Question: I am developing a filtering function and get a bit stuck on this one.

## jQuery for beter understanding :
'''
$('#departureCitys').change( function() {
$('.products_dispo').each(function () {
$(this).show();
if($(this).find('.cityName').text() != $('#departureCitys').find(":selected").text()){
$(this).toggle();
}
});
});
$('#departureDates').change( function() {
$('.products_dispo').each(function () {
$(this).show();
if($(this).find('.departureDate').text() != $('#departureDates').find(":selected").text()){
$(this).toggle();
}
});
});
'''
Shall I change my way of doing ? The only solution I see is to do a switch but it will be horribly long (because I have more than two Select).
I've done a Fiddle but he is not working properly and I dont get why.
Anyway if this can help you to understand... here is it --> <URL>
If anyone has an indication for me I'll be glad to look it out !
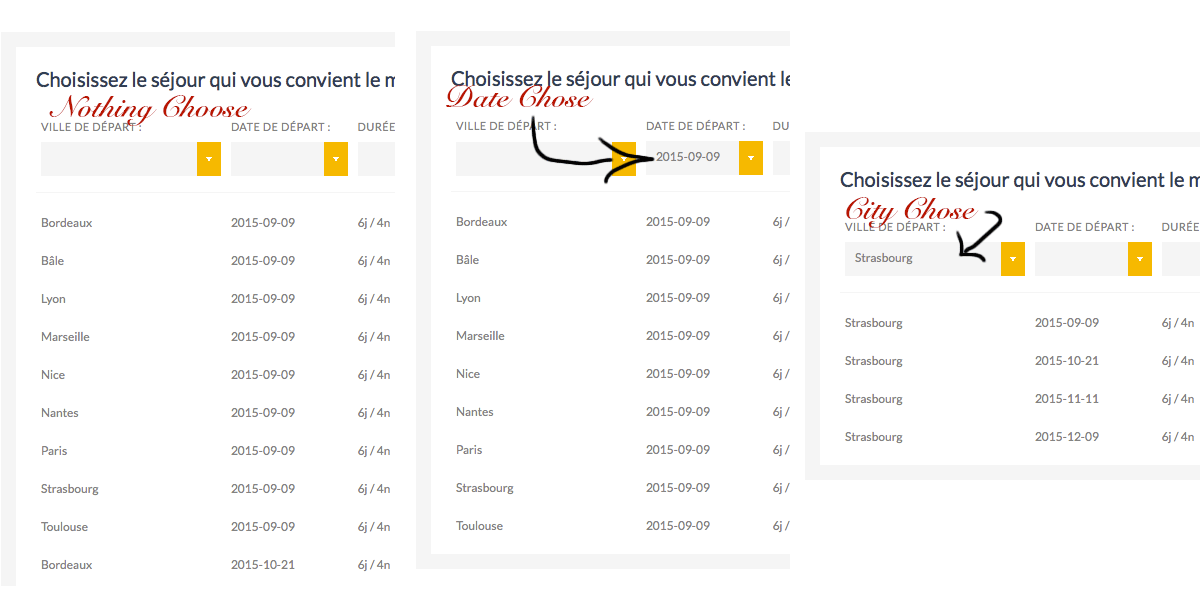
Answer: I would change your code a bit and use the following. Basically what I've done is I've set a data attribute for each of the selection options, and then set concatenated data attributes (matching the content to the selected options) as a new data attribute on the table rows in the table.
So for example:
- - -
And when (let's say) the following are selected: A, 01/01/2015, 5, the values would be 0, 0, 4. We then take these values and concatenate them into a new data value that we compare to the values in the table: ''0,0,4'' is compared to each table row's data attribute.
Where this gets 'tricky' is where multiple values are possible since nothing has been chosen for that selection. Let's say they leave destination date blank and have set destination city to A and destination duration to 5.
What the code below does is it uses Regex to compare the string to the output regex (created based on values selected by user, and if no selection is made, we default to '[0-9]+' which says + (one of more) of the following digits [0-9] (from 0 to 9)
In the case where the destination date is not selected, the output regex would be '/0,[0-9]+,4/'
Now all you need to do is use the primary key stored in the SQL database (as I suppose you are using to populate the fields with) and use that as the 'data-id' values.
---
HTML
'''
<table id='trips'>
<thead>
<th>
<select class='departureCity'>
<option></option>
<option data-id='0'>A</option>
<option data-id='1'>B</option>
<option data-id='2'>C</option>
<option data-id='3'>D</option>
<option data-id='4'>E</option>
</select>
</th>
<th>
<select class='departureDate'>
<option></option>
<option data-id='0'>01/01/2015</option>
<option data-id='1'>02/01/2015</option>
<option data-id='2'>03/01/2015</option>
<option data-id='3'>04/01/2015</option>
<option data-id='4'>05/01/2015</option>
</select>
</th>
<th>
<select class='departureDuration'>
<option></option>
<option data-id='0'>1</option>
<option data-id='1'>2</option>
<option data-id='2'>3</option>
<option data-id='3'>4</option>
<option data-id='4'>5</option>
</select>
</th>
</thead>
<tbody>
<tr data-all='0,0,0'>
<td class='city'>A</td>
<td class='date'>01/01/2015</td>
<td class='duration'>1</td>
</tr>
<tr data-all='1,0,0'>
<td class='city'>B</td>
<td class='date'>01/01/2015</td>
<td class='duration'>1</td>
</tr>
<tr data-all='0,1,0'>
<td class='city'>A</td>
<td class='date'>02/01/2015</td>
<td class='duration'>1</td>
</tr>
<tr data-all='0,0,4'>
<td class='city'>A</td>
<td class='date'>01/01/2015</td>
<td class='duration'>5</td>
</tr>
</tbody>
</table>
'''
jQuery
'''
var $city = $('.departureCity');
var $date = $('.departureDate');
var $dur = $('.departureDuration');
$('#trips select').on('change', function() {
var array = [];
array.city = $city.find('option:selected').data('id');
array.date = $date.find('option:selected').data('id');
array.dur = $dur.find('option:selected').data('id');
console.log(array);
if(typeof array.city === 'undefined') array.city = '[0-9]+';
if(typeof array.date === 'undefined') array.date = '[0-9]+';
if(typeof array.dur === 'undefined') array.dur = '[0-9]+';
var regex = array.city+','+array.date+','+array.dur;
$('#trips tbody tr').show();
$('#trips tbody tr').each(function() {
var $this = $(this);
var data = $this.data('all');
if(data.match(regex)) $this.show();
else $this.hide();
});
});
'''
jsfiddle: <URL>